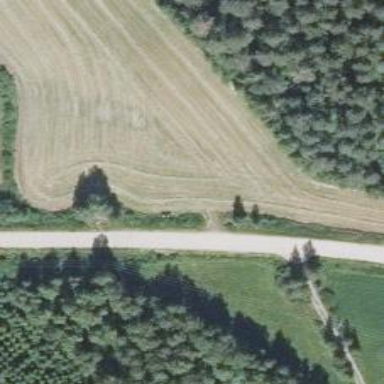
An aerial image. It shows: Tertiary road.